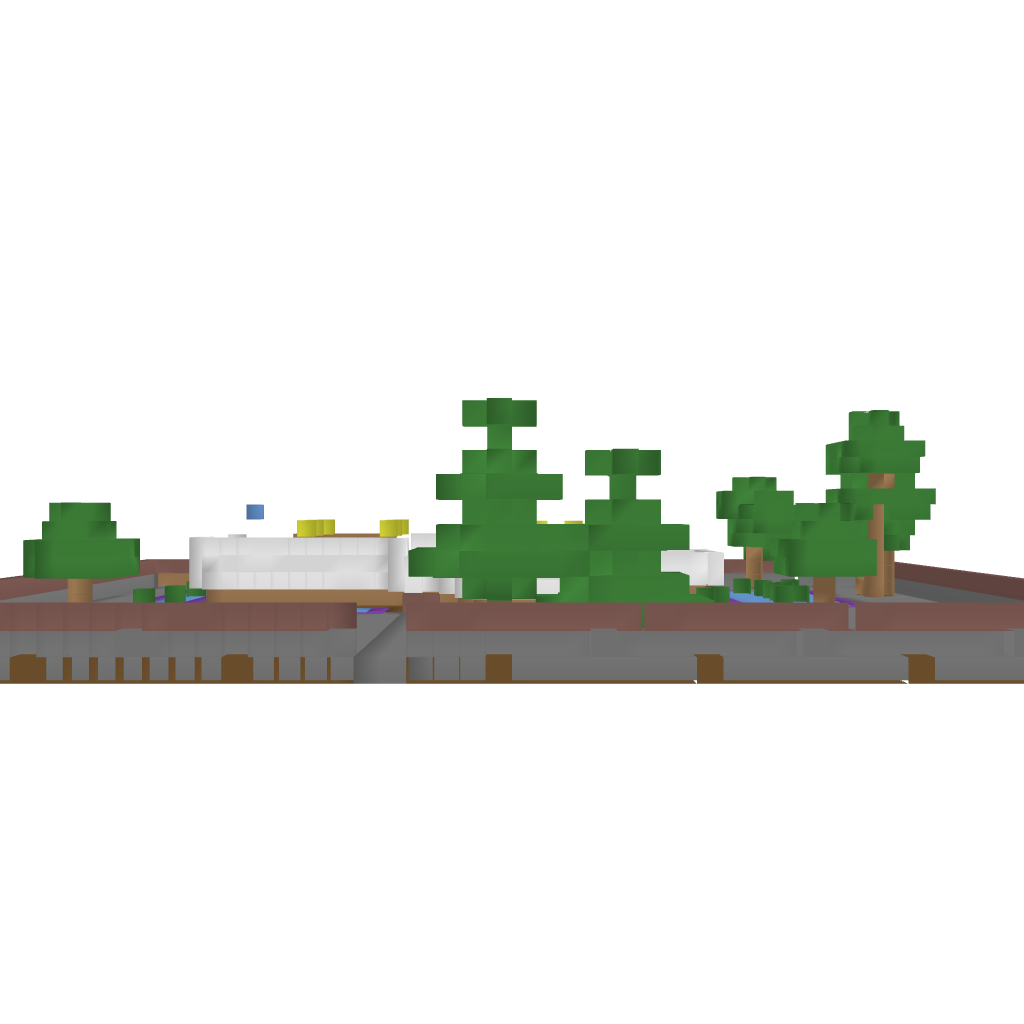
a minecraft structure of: modern home bad low quality